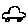
Label: car